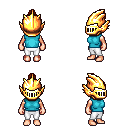
a pixel art fantasy rpg character, female body template, human, light skin, teal sleeveless shirt, white pants, brunette short topknot hairstyle, gold helm, four views (front, back, left, right), 2x2 character sprite sheet, small pixel art, hard edges, no anti-aliasing